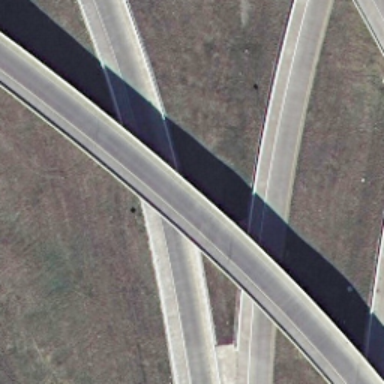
A narrow overpass go across the roads diagonally .